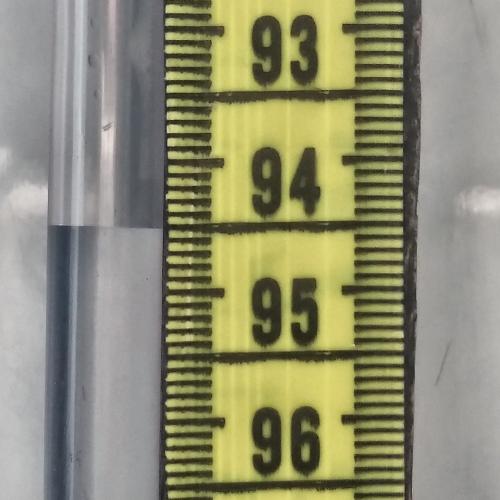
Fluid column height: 94.5 cm